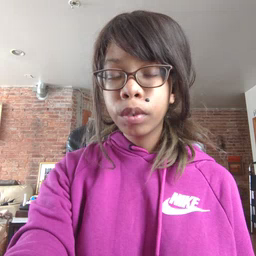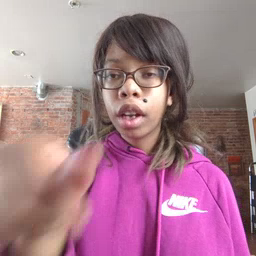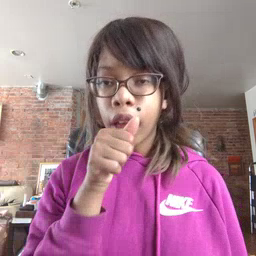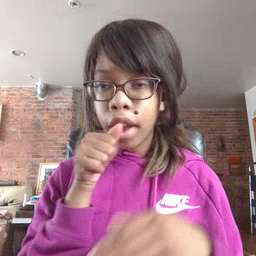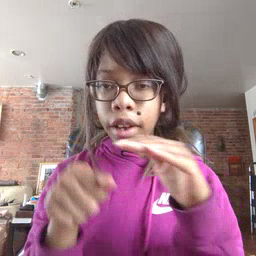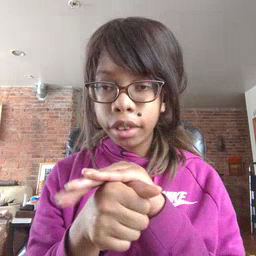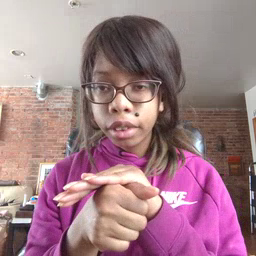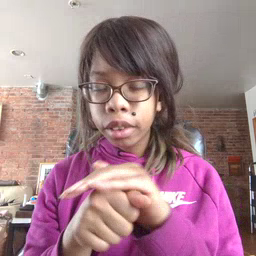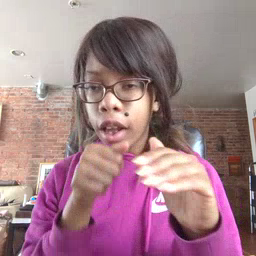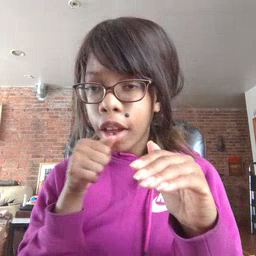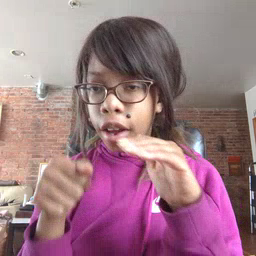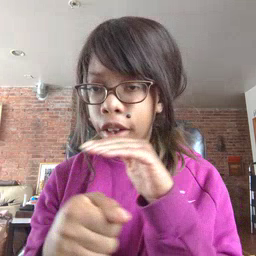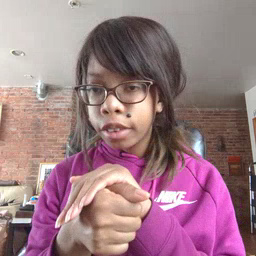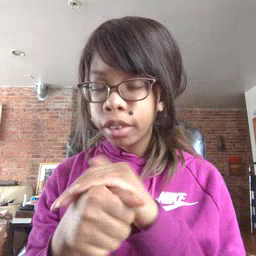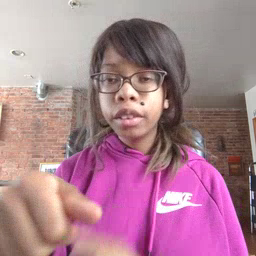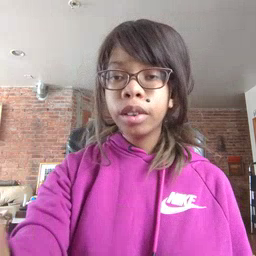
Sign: hide